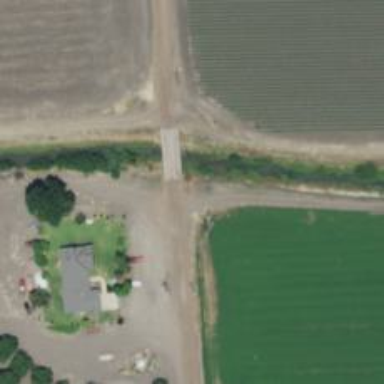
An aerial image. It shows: Levee road.